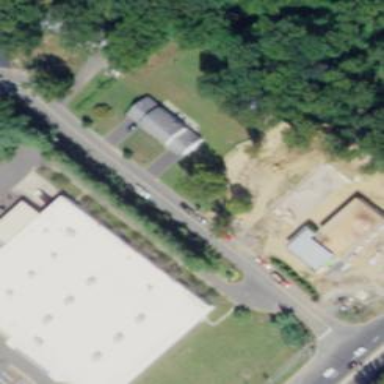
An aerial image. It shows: Car shop building.